Aerial crown-view tile of a tropical tree (Barro Colorado Island, Panama), acquired 20240813:
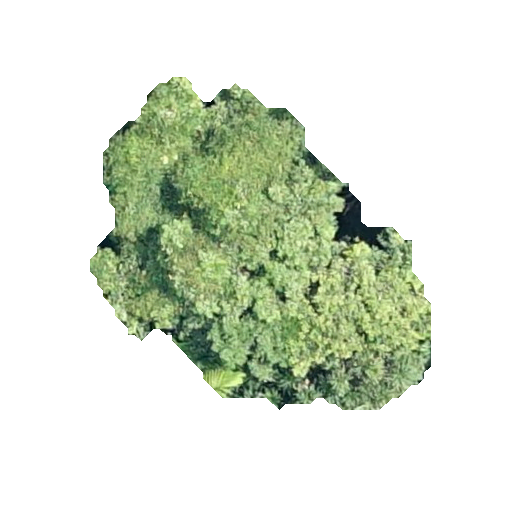
Species: Protium tenuifolium
GBIF accepted scientific name: Protium tenuifolium
Crown area: 114.448 m²